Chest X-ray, PA view. Patient: 20 years old, sex F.
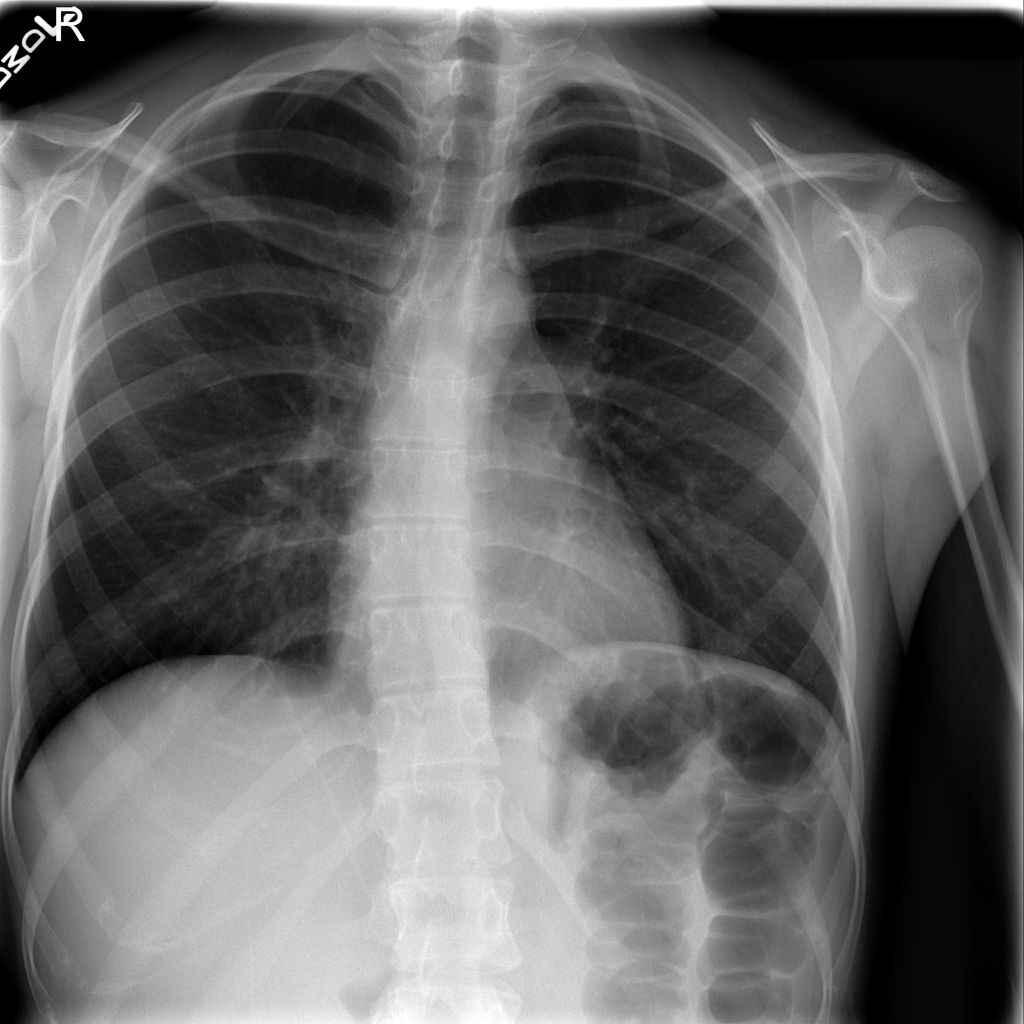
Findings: No Finding